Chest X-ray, PA view. Patient: 57 years old, sex F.
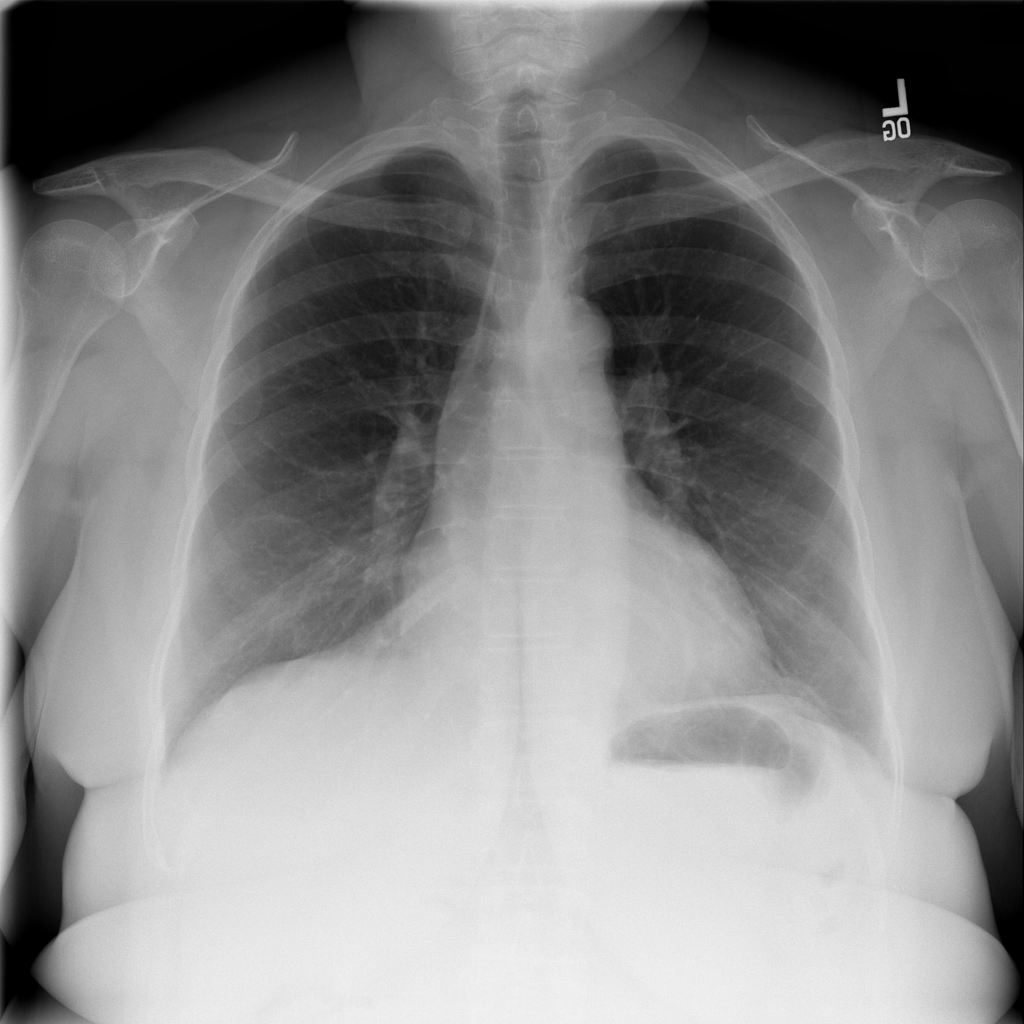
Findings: No Finding